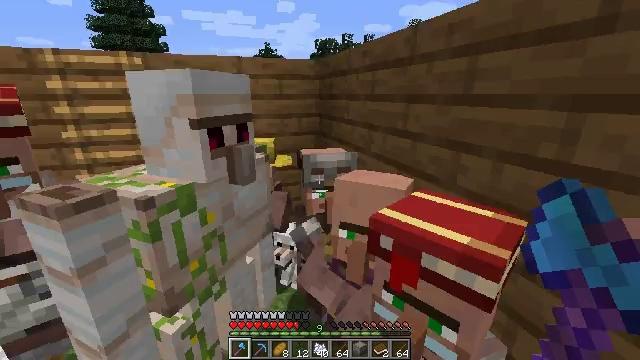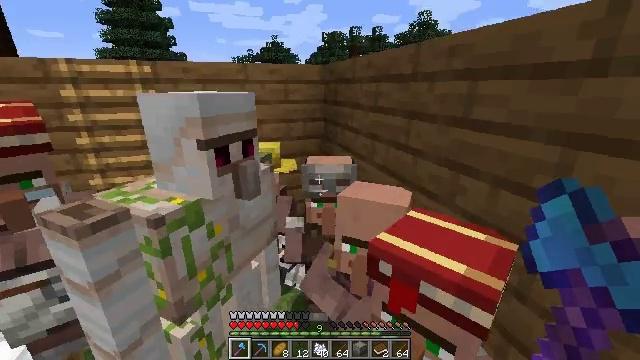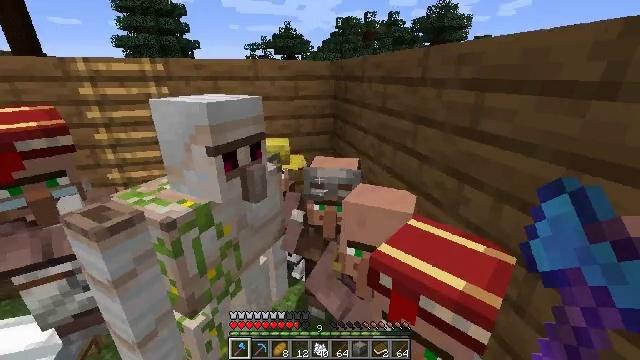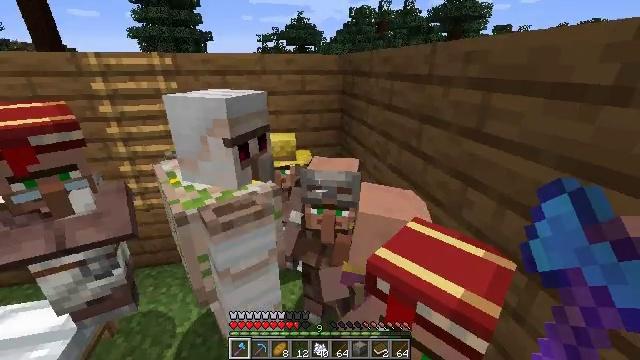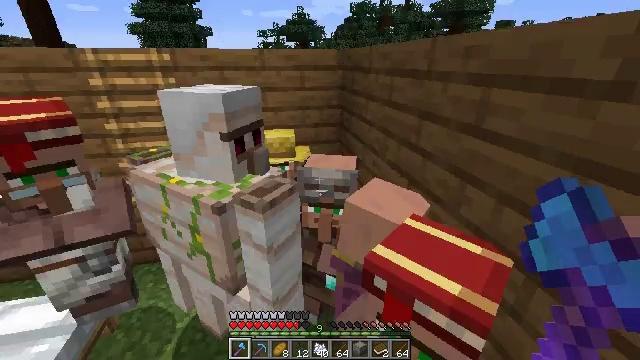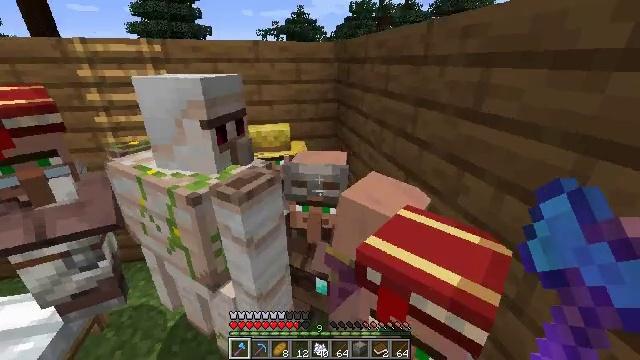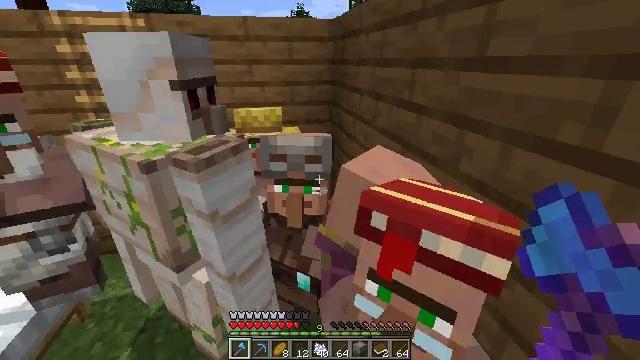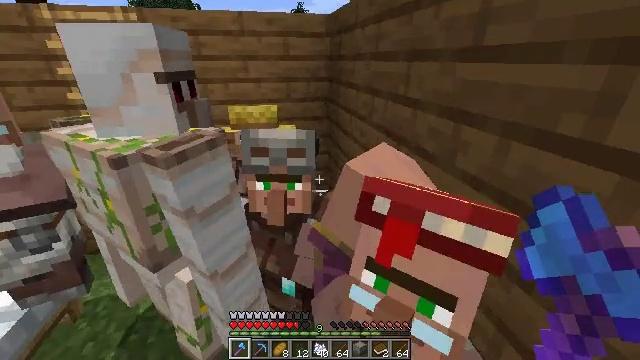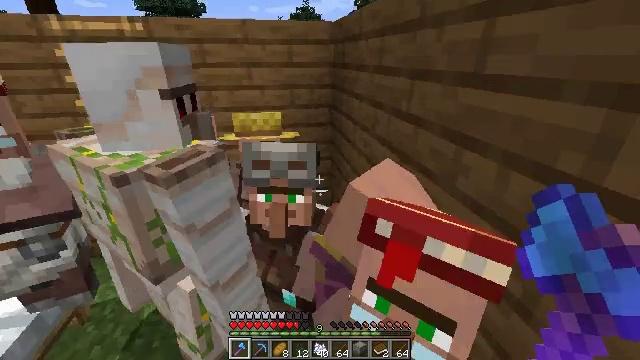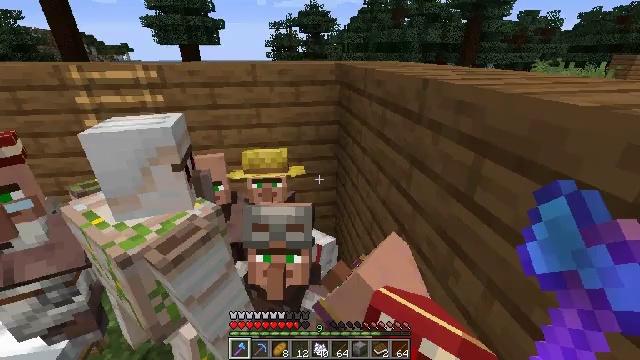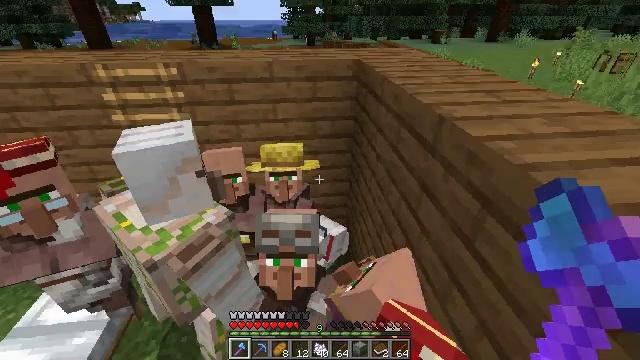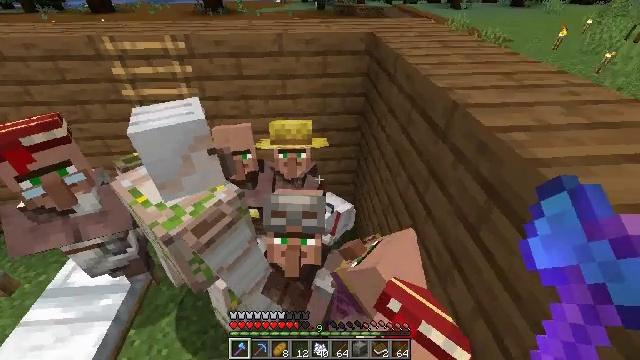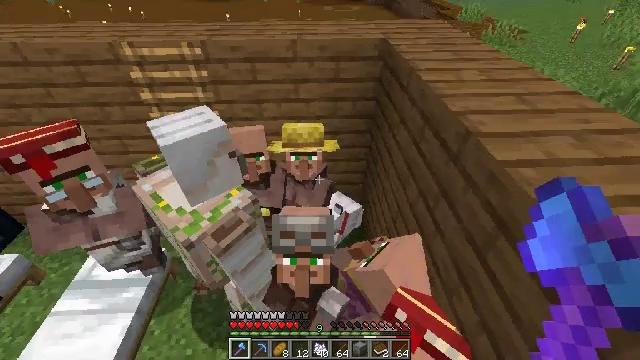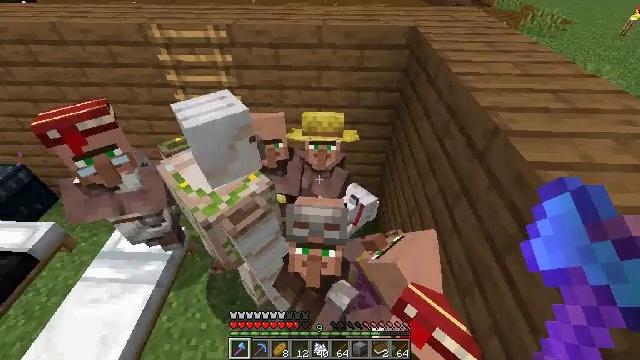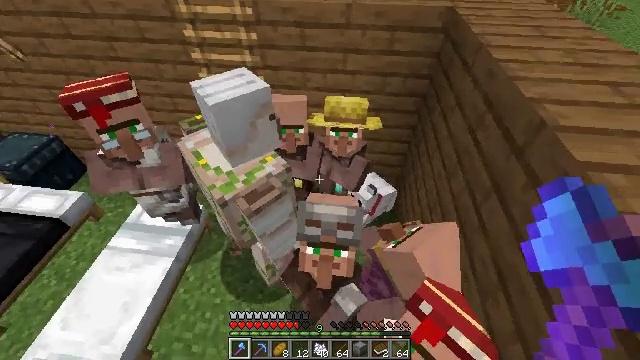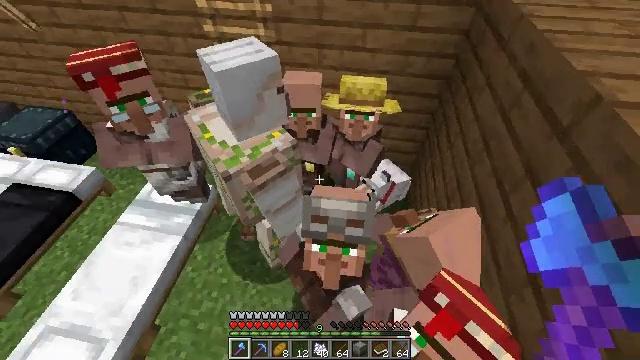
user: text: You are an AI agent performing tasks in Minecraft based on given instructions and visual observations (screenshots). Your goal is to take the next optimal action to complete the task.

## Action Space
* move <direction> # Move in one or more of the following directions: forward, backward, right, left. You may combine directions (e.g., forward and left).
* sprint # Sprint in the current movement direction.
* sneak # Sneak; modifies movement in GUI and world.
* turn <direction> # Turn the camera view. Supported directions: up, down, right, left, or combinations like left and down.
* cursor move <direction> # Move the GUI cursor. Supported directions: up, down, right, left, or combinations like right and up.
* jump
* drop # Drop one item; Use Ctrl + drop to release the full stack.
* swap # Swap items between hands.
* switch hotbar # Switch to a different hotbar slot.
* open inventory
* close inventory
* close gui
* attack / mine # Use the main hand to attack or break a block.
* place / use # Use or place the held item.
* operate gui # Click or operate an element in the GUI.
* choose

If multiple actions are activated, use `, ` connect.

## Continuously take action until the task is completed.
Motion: motion action
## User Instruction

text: Use the crafting table to make diamond boots.
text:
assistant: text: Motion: move forward and move right, turn left and down
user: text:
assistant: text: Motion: move forward and move right, turn left and down
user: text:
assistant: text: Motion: move forward and move right, turn left and down
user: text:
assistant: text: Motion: move forward
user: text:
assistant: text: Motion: no_op
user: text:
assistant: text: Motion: no_op
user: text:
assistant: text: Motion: no_op
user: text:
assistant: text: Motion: move forward, jump
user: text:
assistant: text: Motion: move forward, turn left and down, jump
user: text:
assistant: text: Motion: move forward, turn left and down, jump
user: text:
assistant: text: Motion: move forward, turn left and down, jump
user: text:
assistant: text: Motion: turn left and down
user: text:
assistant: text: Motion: turn left and down
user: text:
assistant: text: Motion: turn left and down
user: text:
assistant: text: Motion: turn left and down
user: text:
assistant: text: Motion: turn left and down, use / place
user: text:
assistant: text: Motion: use / place
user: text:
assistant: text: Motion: use / place
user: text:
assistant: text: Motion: use / place
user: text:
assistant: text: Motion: turn left and up
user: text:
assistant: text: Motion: open gui
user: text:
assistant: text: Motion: no_op
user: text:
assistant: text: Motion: no_op
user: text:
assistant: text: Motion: no_op
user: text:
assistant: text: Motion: no_op
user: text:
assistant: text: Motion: no_op
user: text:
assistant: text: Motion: cursor move left
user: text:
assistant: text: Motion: cursor move left
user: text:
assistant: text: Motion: no_op
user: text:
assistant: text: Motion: no_op